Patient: sex M, age 74
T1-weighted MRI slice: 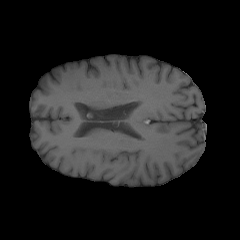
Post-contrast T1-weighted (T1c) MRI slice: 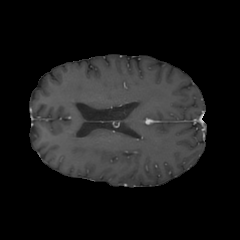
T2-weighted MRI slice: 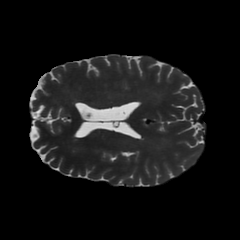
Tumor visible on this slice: no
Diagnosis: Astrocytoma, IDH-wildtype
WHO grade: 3